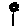
Label: flower